Interaction volume radius: 10 \u00c5
Interaction volume height: 10 \u00c5
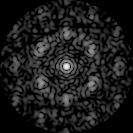
Disorder parameter: 0.674